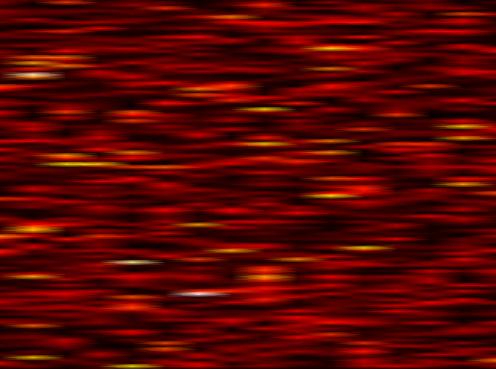
Label: UFMC